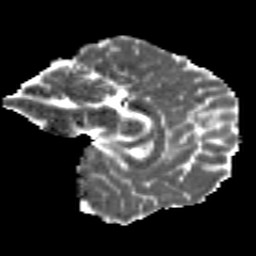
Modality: MD
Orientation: sagittal
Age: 18
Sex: male
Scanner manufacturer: siemens
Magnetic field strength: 3 T
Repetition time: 8.8 s
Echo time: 0.085 s